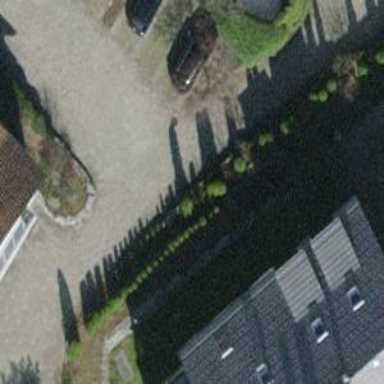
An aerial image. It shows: Driveway made of paving stones.